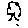
Label: tree